Interaction volume radius: 5 \u00c5
Interaction volume height: 45 \u00c5
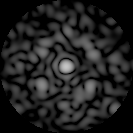
Disorder parameter: 0.6681